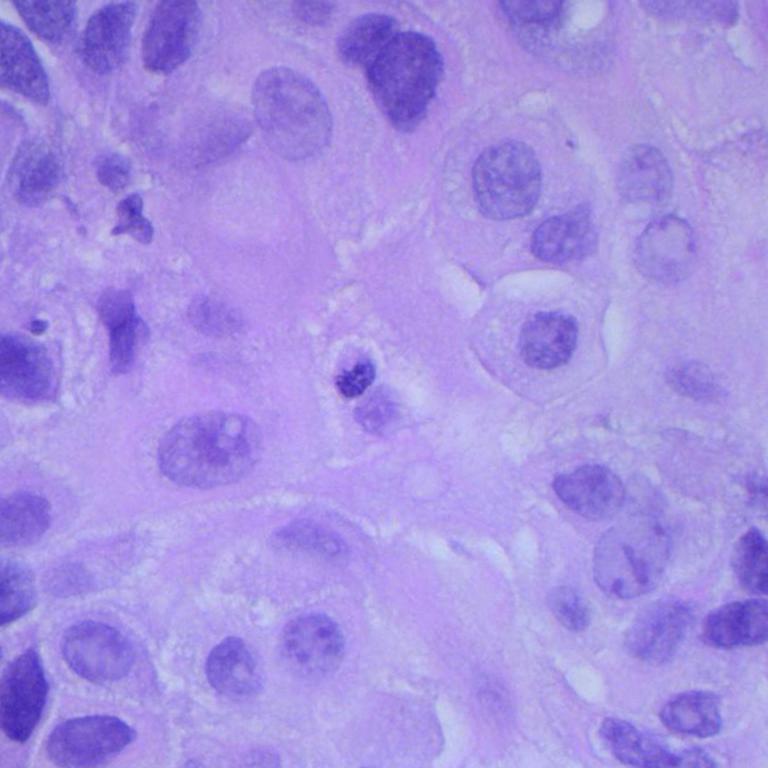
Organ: lung
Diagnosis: squamous carcinomas